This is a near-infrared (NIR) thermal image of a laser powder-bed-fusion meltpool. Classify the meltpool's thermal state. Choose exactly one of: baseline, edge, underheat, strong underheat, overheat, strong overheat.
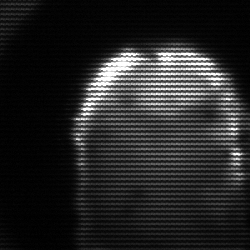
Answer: baseline